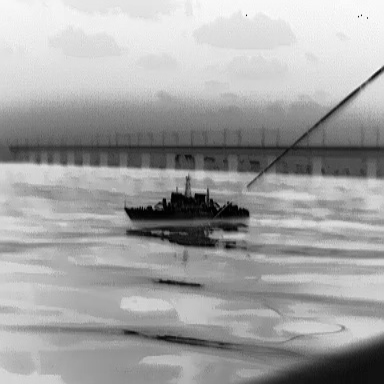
There is a warship in the infrared image.